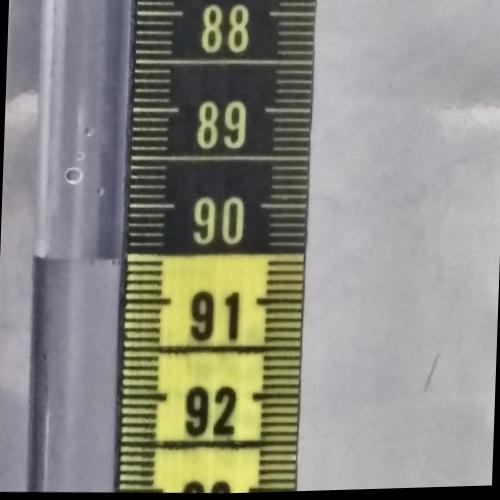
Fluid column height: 90.6 cm